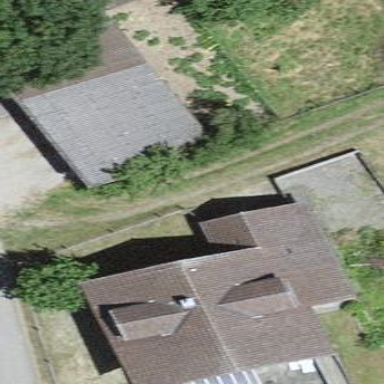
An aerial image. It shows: Shed.